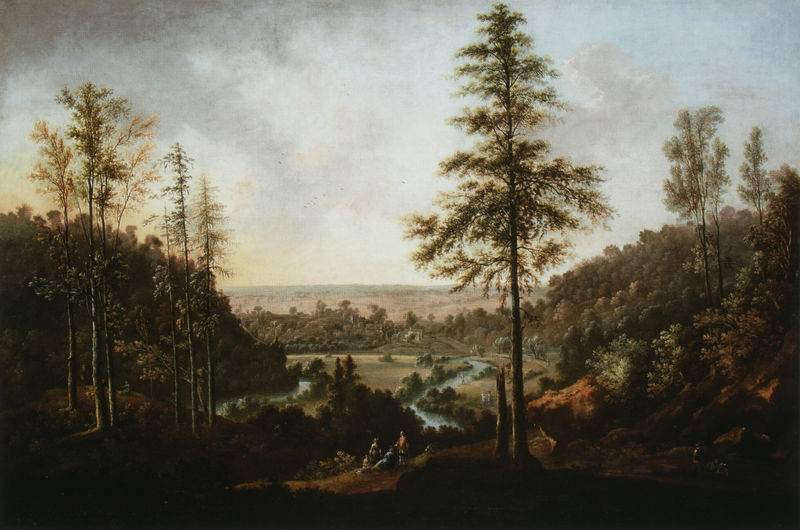
Titel: Gegend bei Radeberg
Künstler: Johann Alexander Thiele
Standort: Dresden
Institution: Gemäldegalerie Alte Meister
Schlagwörter: baum, berg, blau, dunkel, felsen, gemälde, gruppe, himmel, laub, schatten, wasser, wolken, baumstämme, bäume, fluss, frauen, grün, landschaft, menschen, ocker, sitzen, ufer, äste, abend, braun, grau, hell, hintergrund, licht, männer, nacht, rücken, schwarz, strasse, vordergrund, weiss, ausblick, gras, rasen, rot, tier, tiere, weg, wiese, wolke, malerei, schleife, kleidung, mensch, stehen, steine, schauen, öl, bach, baumstamm, ebene, erde, flusslauf, horizont, hügel, natur, spiegelung, zweige, gebüsch, gewässer, pfad, sträucher, boden, pflanzen, tal, wald, aussicht, ruhig, liegen, biegung, abends, abhang, berge, fels, gebirge, hang, aue, klein, landschaftsmalerei, ausflug, pause, picknick, rast, fliessen, ölgemälde, stämme, duktus, gerade, bauch, baumkrone, baumkronen, hoch, panorama, linie, bedeckt, erdboden, flusslandschaft, wälder, abgrund, hinten, leinwand, tanne, karg, laubwald, wanderer, laubbäume, nadelbäume, flusstal, nadeln, nadelwald, auen, fernsicht, umbra, wipfel, baumstumpf, staffagefiguren, mäander, baumstümpfe, kronen, lasierend, mischwald, mittelgebirge, flussschleife, abgebrochen, talblick